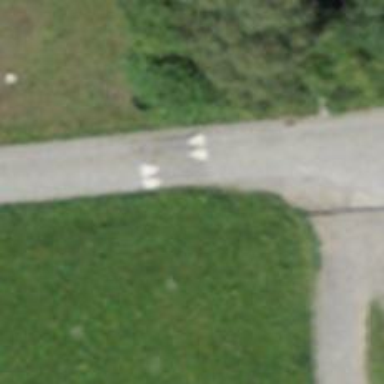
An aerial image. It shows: Traffic calming hump on the road.